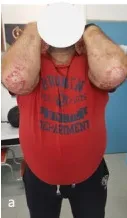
Psoriatic lesions of patient 2. . (
a-
d) Psoriatic lesions of second patient before treatment with brodalumab.
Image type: radiology (ct)